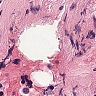
Metastatic tissue present: no